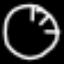
Label: clock